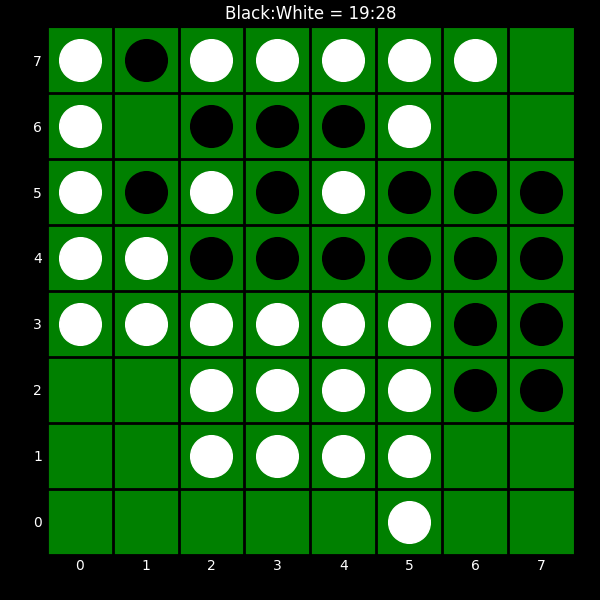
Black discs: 19
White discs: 28